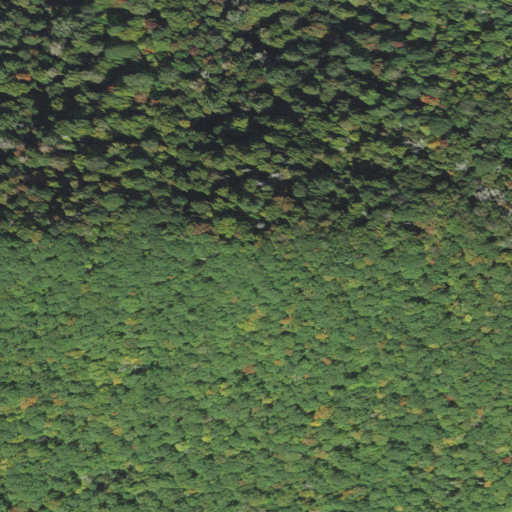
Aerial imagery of ridge(s) in North Carolina named Horse Pen Ridge containing deciduous forest, shrub, and mixed forest